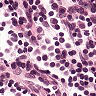
Metastatic tissue present: no